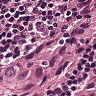
Metastatic tissue present: yes